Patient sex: M
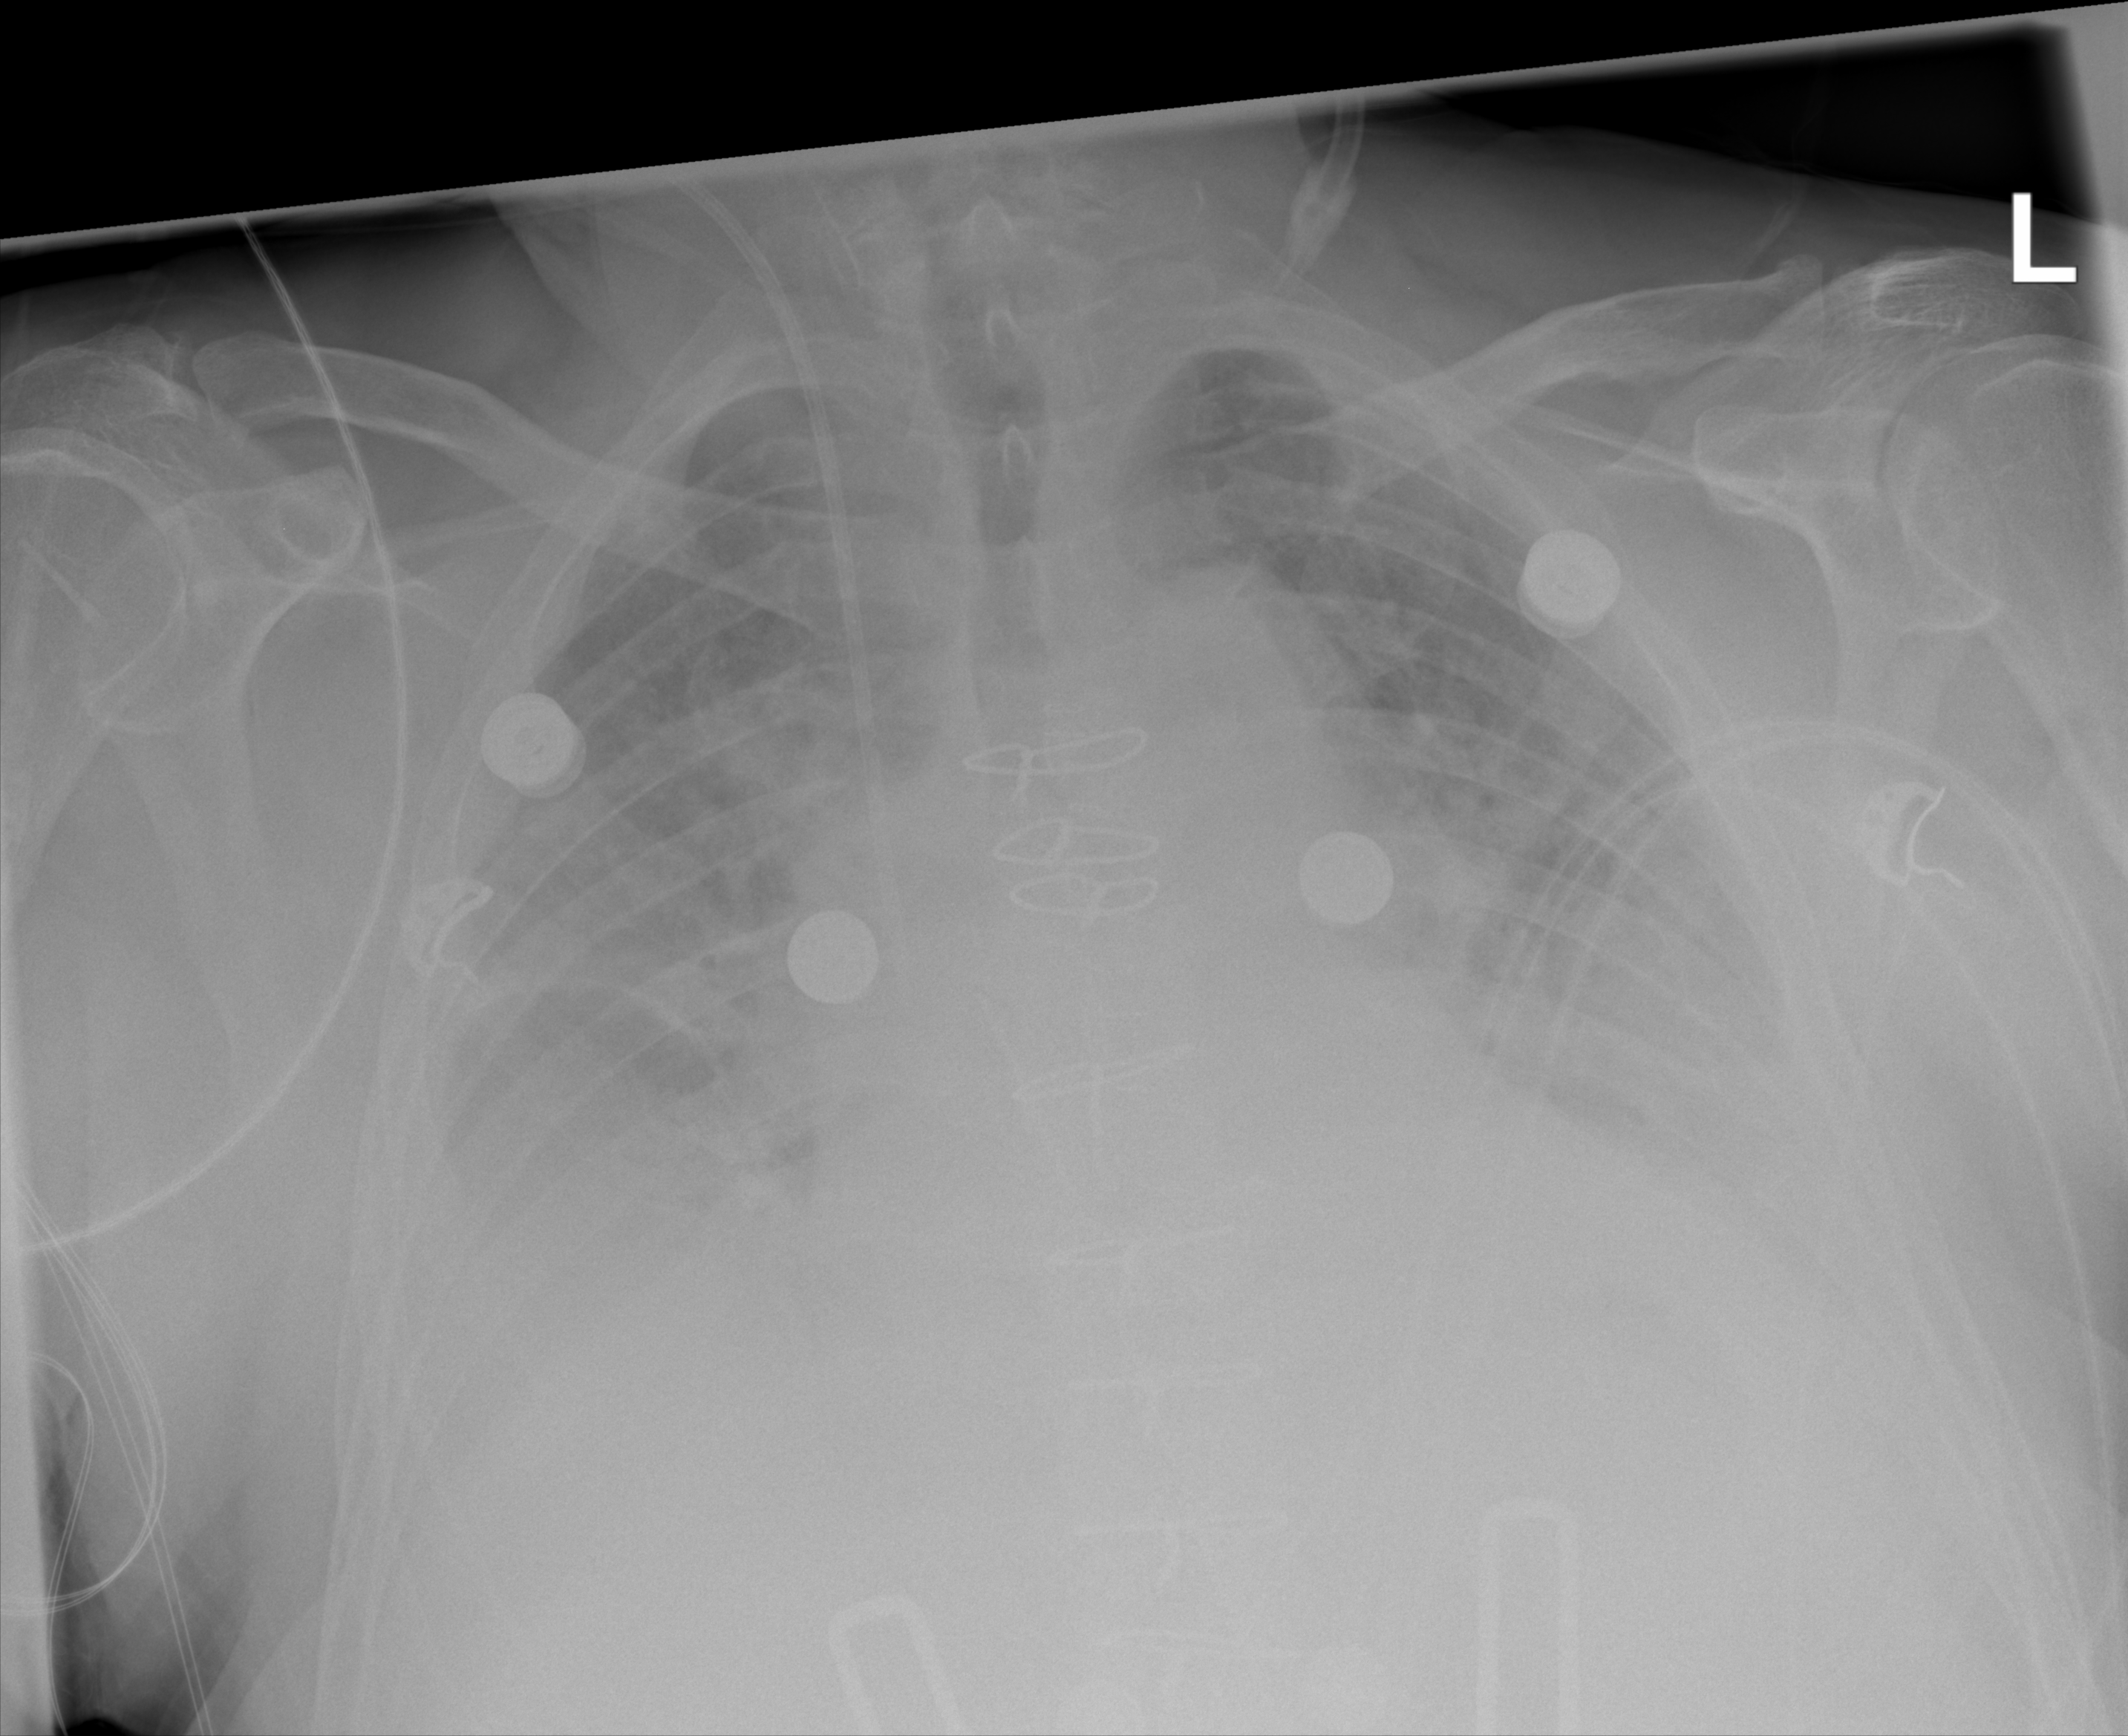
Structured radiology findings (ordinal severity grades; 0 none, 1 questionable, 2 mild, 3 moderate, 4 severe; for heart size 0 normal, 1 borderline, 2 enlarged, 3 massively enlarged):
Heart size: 2
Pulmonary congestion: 2
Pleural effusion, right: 3
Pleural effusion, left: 3
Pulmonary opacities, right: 2
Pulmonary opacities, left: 2
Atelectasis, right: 2
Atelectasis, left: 2